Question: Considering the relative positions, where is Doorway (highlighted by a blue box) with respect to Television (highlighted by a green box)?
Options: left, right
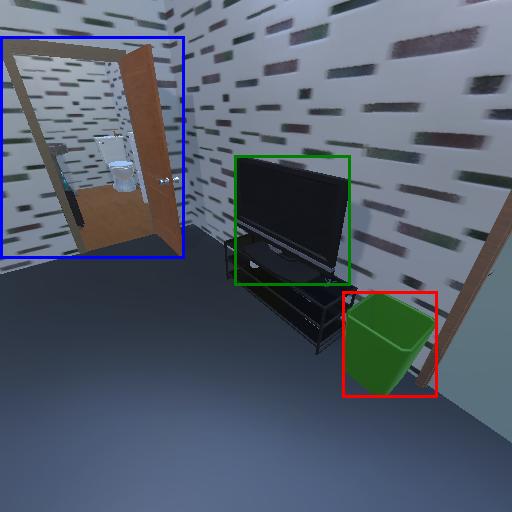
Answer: left